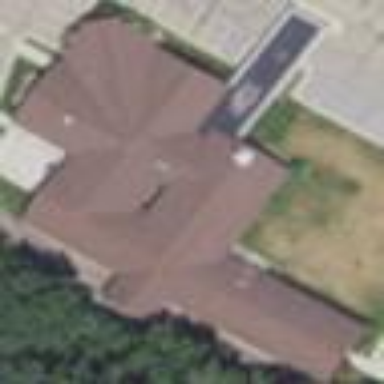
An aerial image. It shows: Church that serves as place of worship.